Question: In Xcode 5.0.2 when I create a new universal Master View iOS application and then look at the generated Main_iPhone.storyboard and the source code in *.m and .h files -
a lot of stuff seems to be created visually in the storyboard.
But I don't understand, where do the Master View Controller and Detail View Controller come from, I can not find them in the Object Library (on the right side of Xcode):

So if I would create a blank new storyboard file - where would I find these 2 types of controllers, so that I could drag them into the storyboard?
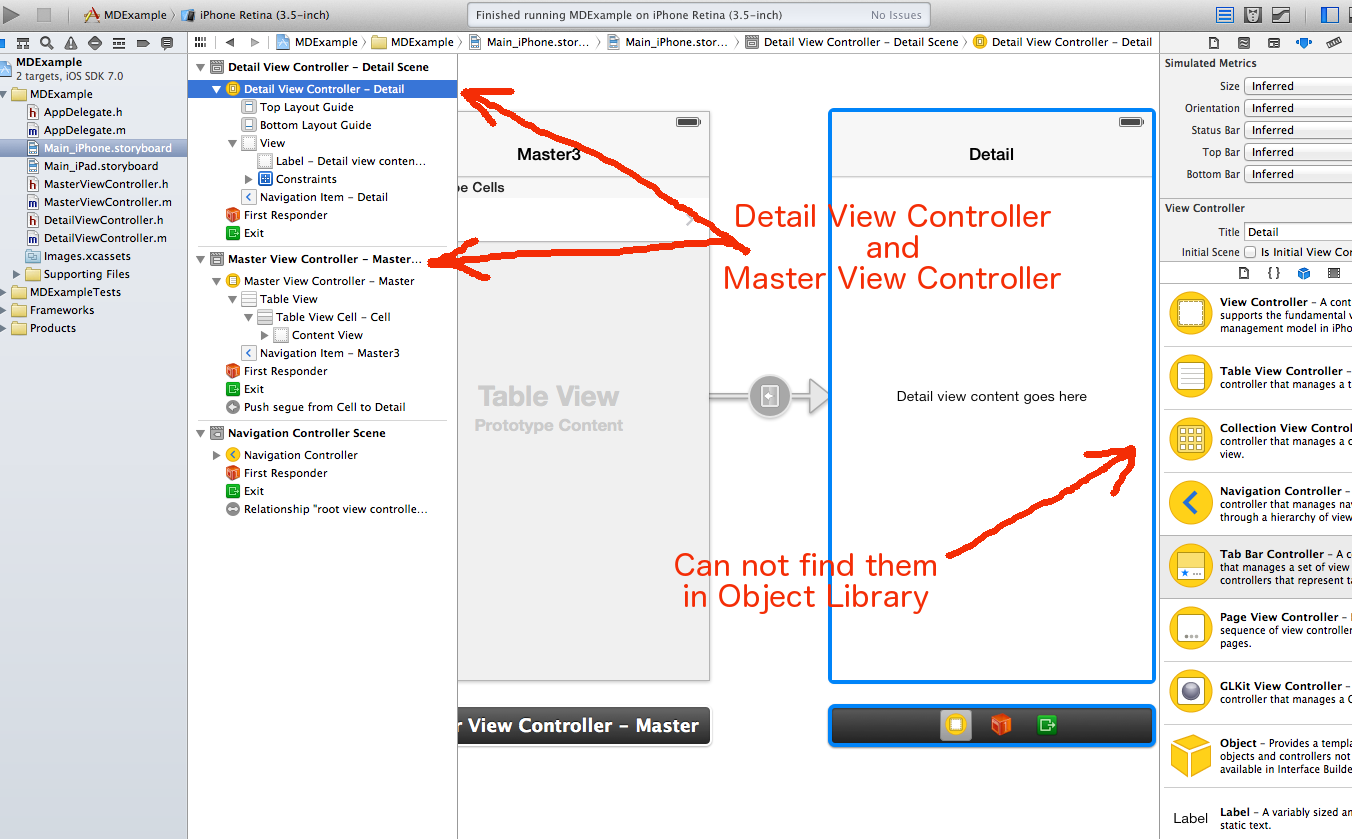
Answer: The Master View controller is an instance of
'''
@interface MasterViewController : UITableViewController
'''
and therefore is a custom subclass of a "Table View Controller", and
the Detail View controller is an instance of
'''
@interface DetailViewController : UIViewController
'''
and therefore a custom subclass of a "View Controller".